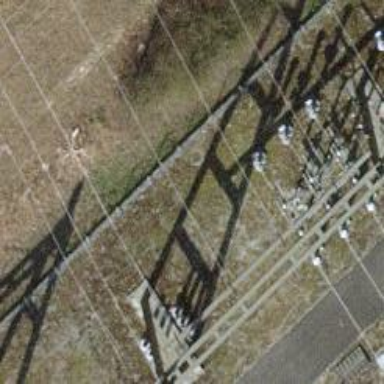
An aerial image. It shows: Three power lines with cables.